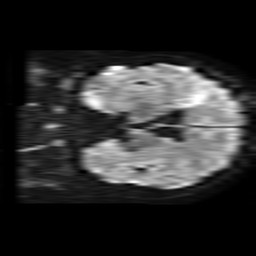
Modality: TRACE
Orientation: coronal
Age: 16
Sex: male
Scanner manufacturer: philips
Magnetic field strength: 1.5 T
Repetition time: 4.6 s
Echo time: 0.08517 s